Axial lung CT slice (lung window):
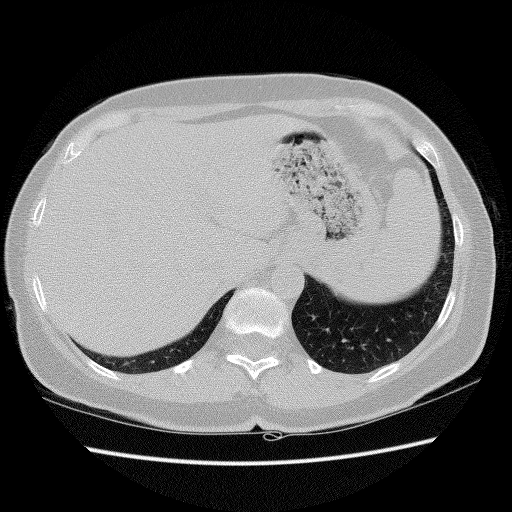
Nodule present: no